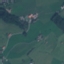
Land use / land cover class: Pasture